Field crop: maize
Growth stage: 2
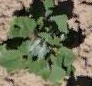
Species: chenopodium